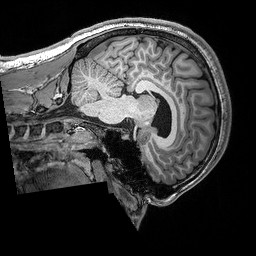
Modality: T1w
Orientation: sagittal
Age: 22
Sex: male